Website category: university
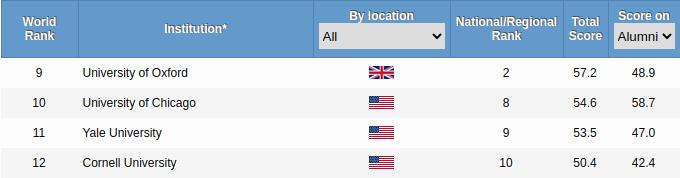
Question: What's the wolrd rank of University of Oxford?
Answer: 9

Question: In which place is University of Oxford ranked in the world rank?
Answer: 9

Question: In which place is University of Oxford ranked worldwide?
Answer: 9

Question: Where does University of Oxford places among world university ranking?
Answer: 9

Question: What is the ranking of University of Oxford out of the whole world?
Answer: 9

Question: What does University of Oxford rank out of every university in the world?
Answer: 9

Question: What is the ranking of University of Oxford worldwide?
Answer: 9

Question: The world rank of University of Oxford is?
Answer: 9

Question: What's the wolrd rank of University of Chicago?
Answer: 10

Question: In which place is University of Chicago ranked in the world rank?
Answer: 10

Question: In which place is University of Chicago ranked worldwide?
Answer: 10

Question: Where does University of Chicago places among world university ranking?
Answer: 10

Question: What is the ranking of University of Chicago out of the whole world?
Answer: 10

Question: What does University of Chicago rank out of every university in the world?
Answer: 10

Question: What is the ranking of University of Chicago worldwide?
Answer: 10

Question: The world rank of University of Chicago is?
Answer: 10

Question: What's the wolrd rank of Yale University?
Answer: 11

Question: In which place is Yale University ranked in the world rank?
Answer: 11

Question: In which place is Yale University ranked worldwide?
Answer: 11

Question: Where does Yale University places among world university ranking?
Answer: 11

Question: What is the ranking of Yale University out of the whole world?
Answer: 11

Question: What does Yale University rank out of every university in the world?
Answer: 11

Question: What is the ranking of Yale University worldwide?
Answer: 11

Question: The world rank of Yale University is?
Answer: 11

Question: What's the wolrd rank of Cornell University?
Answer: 12

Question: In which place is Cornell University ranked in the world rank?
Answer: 12

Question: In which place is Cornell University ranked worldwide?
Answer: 12

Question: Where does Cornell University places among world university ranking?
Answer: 12

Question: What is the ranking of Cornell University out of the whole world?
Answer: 12

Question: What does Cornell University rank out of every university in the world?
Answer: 12

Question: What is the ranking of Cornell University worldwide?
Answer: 12

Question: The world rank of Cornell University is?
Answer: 12

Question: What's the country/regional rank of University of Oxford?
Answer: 2

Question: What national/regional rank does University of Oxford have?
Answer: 2

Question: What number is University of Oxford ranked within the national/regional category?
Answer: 2

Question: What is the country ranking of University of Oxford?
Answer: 2

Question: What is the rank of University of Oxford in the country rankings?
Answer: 2

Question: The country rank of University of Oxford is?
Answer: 2

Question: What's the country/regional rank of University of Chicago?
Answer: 8

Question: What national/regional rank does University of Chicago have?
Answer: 8

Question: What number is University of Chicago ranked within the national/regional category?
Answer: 8

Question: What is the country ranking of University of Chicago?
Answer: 8

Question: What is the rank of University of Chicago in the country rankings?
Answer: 8

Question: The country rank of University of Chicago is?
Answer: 8

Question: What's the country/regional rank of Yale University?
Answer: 9

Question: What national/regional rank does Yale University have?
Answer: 9

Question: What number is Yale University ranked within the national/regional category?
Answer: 9

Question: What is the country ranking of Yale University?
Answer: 9

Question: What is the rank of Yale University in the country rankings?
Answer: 9

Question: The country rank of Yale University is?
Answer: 9

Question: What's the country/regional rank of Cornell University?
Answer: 10

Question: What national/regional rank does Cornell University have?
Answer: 10

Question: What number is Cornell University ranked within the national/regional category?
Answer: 10

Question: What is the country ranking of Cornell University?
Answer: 10

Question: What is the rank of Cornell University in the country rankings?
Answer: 10

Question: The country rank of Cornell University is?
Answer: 10

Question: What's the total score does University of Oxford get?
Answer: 57.2

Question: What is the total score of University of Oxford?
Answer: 57.2

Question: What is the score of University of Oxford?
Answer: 57.2

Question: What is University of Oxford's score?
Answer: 57.2

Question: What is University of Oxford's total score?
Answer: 57.2

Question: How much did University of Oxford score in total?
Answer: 57.2

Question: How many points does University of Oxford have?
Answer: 57.2

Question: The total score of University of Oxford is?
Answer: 57.2